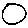
Label: circle